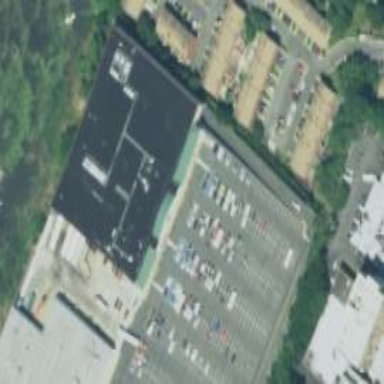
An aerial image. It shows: Retail building housing supermarket.